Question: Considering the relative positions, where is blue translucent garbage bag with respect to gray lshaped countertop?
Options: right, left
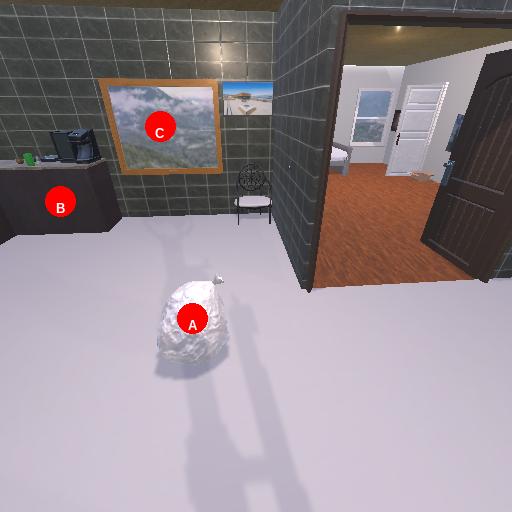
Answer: right